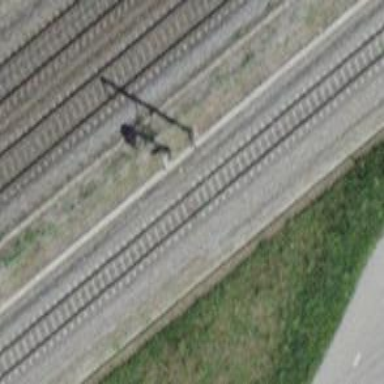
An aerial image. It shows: Railway signal.